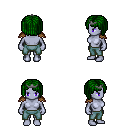
a pixel art fantasy rpg character, female body template, dark elf, purple skin, leather shoulder armor, teal pants, green pageboy hairstyle, iron tiara, four views (front, back, left, right), 2x2 character sprite sheet, small pixel art, hard edges, no anti-aliasing